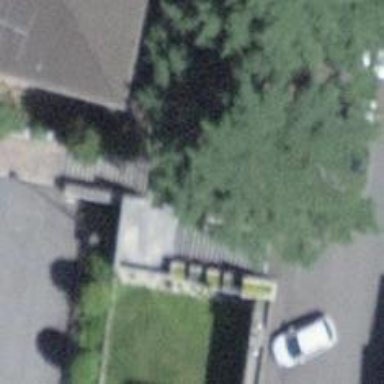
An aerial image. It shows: Set of steps on the road.